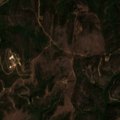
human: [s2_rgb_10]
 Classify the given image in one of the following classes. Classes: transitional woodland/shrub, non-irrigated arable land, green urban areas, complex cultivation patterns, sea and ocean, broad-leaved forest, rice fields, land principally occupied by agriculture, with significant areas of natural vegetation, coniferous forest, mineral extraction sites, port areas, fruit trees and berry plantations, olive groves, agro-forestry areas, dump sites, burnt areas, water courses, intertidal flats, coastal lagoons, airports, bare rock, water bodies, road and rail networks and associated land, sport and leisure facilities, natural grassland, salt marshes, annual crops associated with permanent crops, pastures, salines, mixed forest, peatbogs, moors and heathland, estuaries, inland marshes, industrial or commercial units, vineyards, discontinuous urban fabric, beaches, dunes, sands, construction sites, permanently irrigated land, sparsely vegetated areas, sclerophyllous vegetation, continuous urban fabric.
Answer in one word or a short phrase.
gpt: broad-leaved forest, coniferous forest, transitional woodland/shrub